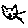
Label: cat